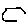
Label: hexagon